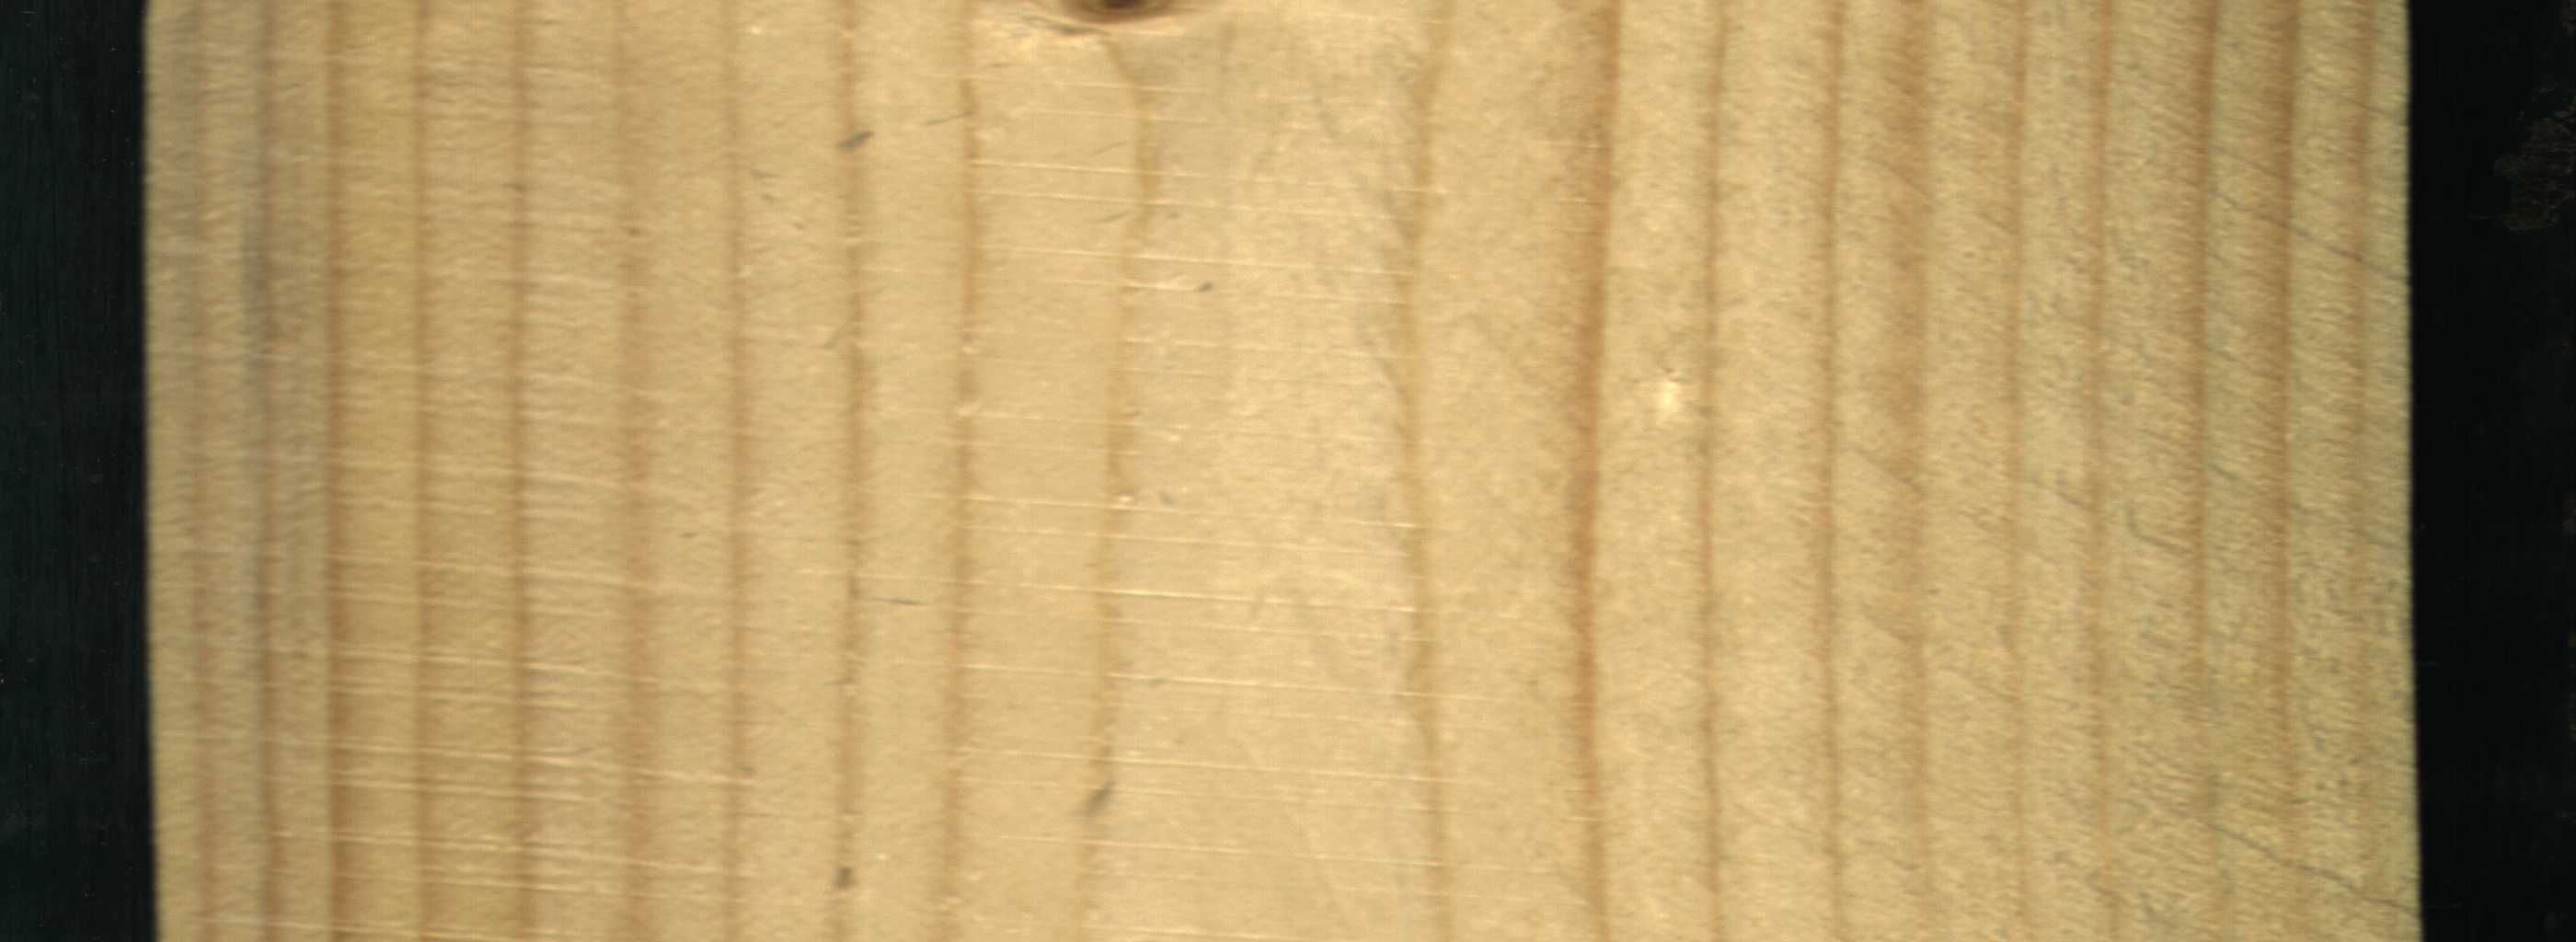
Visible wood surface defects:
Live_Knot